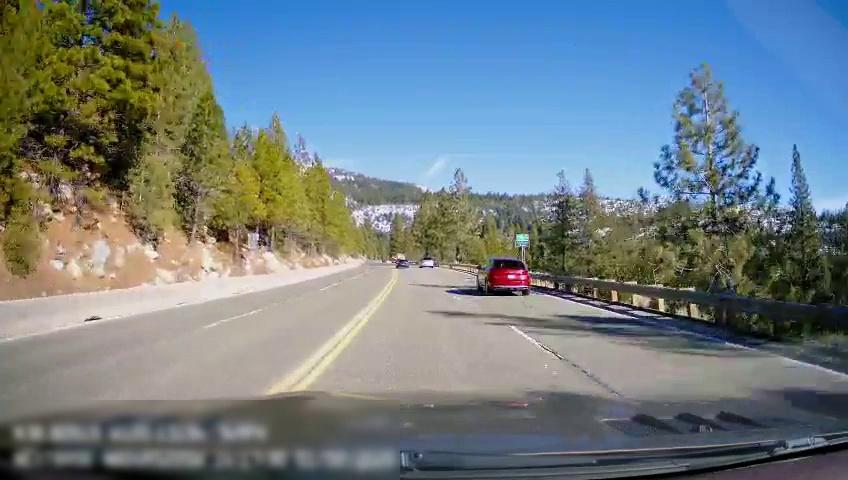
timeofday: Day
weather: Sunny
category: Drivable Space
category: Vehicles | Van
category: Vehicles | Car
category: Vehicles | SUV
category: Lanes | Opposite Lane
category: Lanes | Opposite Lane
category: Lanes | Opposite Lane
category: Lanes | Opposite Lane
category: Lanes | Current Lane
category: Lanes | Current Lane
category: Traffic | Signs
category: Traffic | Signs